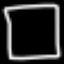
Label: square